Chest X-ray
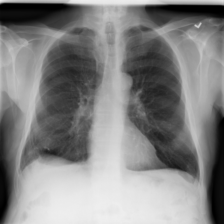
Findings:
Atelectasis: negative
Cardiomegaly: negative
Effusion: negative
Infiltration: negative
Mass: negative
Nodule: negative
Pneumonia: negative
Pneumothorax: negative
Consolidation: negative
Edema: negative
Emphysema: negative
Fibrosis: negative
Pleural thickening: negative
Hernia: negative